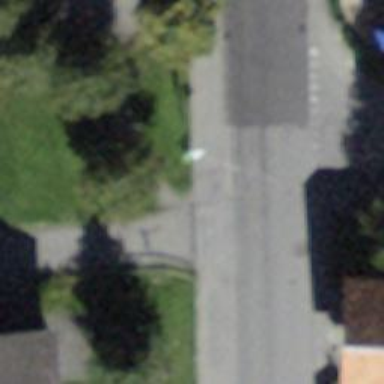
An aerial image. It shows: Sidewalk.